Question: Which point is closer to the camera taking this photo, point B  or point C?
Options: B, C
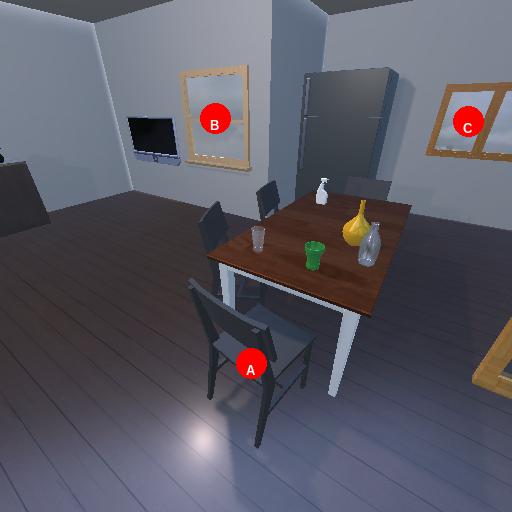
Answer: B